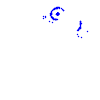
Particle: proton